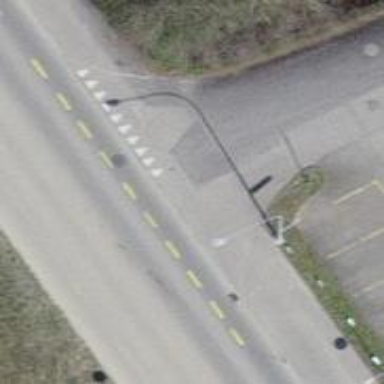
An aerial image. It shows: Road with "give way" sign.